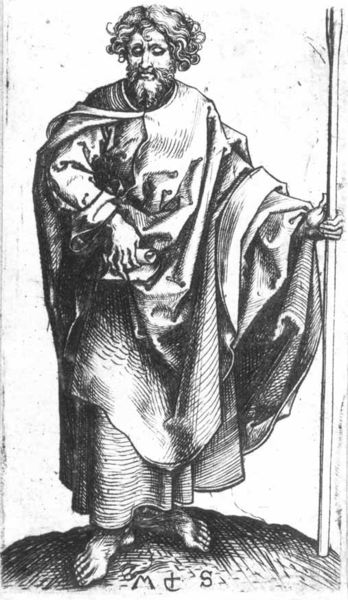
Titel: Apostel Thomas
Künstler: Martin Schongauer
Standort: Karlsruhe
Institution: Staatliche Kunsthalle Karlsruhe
Schlagwörter: berg, fuß, gott, hand, kopf, mann, nackt, schatten, umhang, weiß, daumen, grau, haar, kleid, schwarz, zeichnung, blick, tuch, bart, hemd, augen, bibel, bärtig, falten, gesicht, kleidung, mensch, stehen, stein, vollbart, ärmel, hände, porträt, signatur, erde, hügel, boden, gewand, haare, kutte, mantel, stehend, person, locken, renaissance, stock, deutschland, bein, füße, holzschnitt, schrift, papier, stab, laufen, grafik, graphik, lanze, inschrift, deutsch, faltenwurf, zehen, barfuss, moses, druck, druckgraphik, schwarz-weiß, schraffur, radierung, stich, scharz, buchstaben, gravur, halbrund, rolle, erdkugel, pergament, prediger, papierrolle, brief, wanderer, mönch, luther, heiliger, schriftrolle, drapé, stange, dürer, gottheit, jünger, heilig, bote, hirte, prophet, meister, zepter, dokument, botschaft, notiz, latein, martyrer, martin, süddeutsch, pilger, füse, apostel, barfüßig, seriendruck, christopherus, paulus, schongauer, mangel, saint, estampe, m s, martin schongauer, uzmhang, starb, altermann, galten, pieds nus, s, m, schrifrolle, pergamnet, stockk, m x, barruss, spw